Question: I am running selenium webDriver with the maven surefire plugin and using testNG and have been able to parallelize my tests reusing one JVM instance. for some reason I am unsure how to run more than 5. I tried setting
'<threadCountMethods> 10</threadCountMethods>'
in the hopes that it would run 10 threads at a time rather than 5 which i thought may have been a default value.
I am parallelizing on methods, as shown here:
'
org.apache.maven.plugins
maven-surefire-plugin
2.17
'''
<configuration>
<useUnlimitedThreads>true</useUnlimitedThreads>
<threadCountMethods>10</threadCountMethods>
<parallel>methods</parallel>
<forkCount>0</forkCount>
<reuseForks>true</reuseForks>
<suiteXmlFiles>
<suiteXmlFile>kingHenry.xml</suiteXmlFile>
</suiteXmlFiles>
</configuration>
</plugin>'
'''
and the suite file is configured as follows:
'''
<suite name="Suite" parallel="methods" >
<parameter name="seleniumHost" value="192.168.1.74" />
<parameter name="seleniumPort" value="4444" />
<parameter name="logHost" value="localhost" />
<parameter name="logPort" value="5000" />
<parameter name="networklogging" value="false" />
<test name="Showdme">
<parameter name="browser" value="phantomjs" />
<classes>
<class name="com.something.suites.kingHenry" />
<methods>
<include name="testScenario1" />
<include name="testScenario2" />
<include name="testScenario3" />
<include name="testScenario4" />
<include name="testScenario5" />
<include name="testScenario6" />
</methods>
</classes>
</test>
</suite>
'''
here i am showing that there are 6 methods listed to parallelize on, but in the image that is attached only 5 browser instances run at a time. I am wondering if i need to edit or add a config property in my pom.xml file or if there is a setting for the selenium grid that is being used that limits 5 instances of the chromedriver. any help would be appreciated... some of the documentation on threads/forking on the surefire plugin was a little bit confusing.

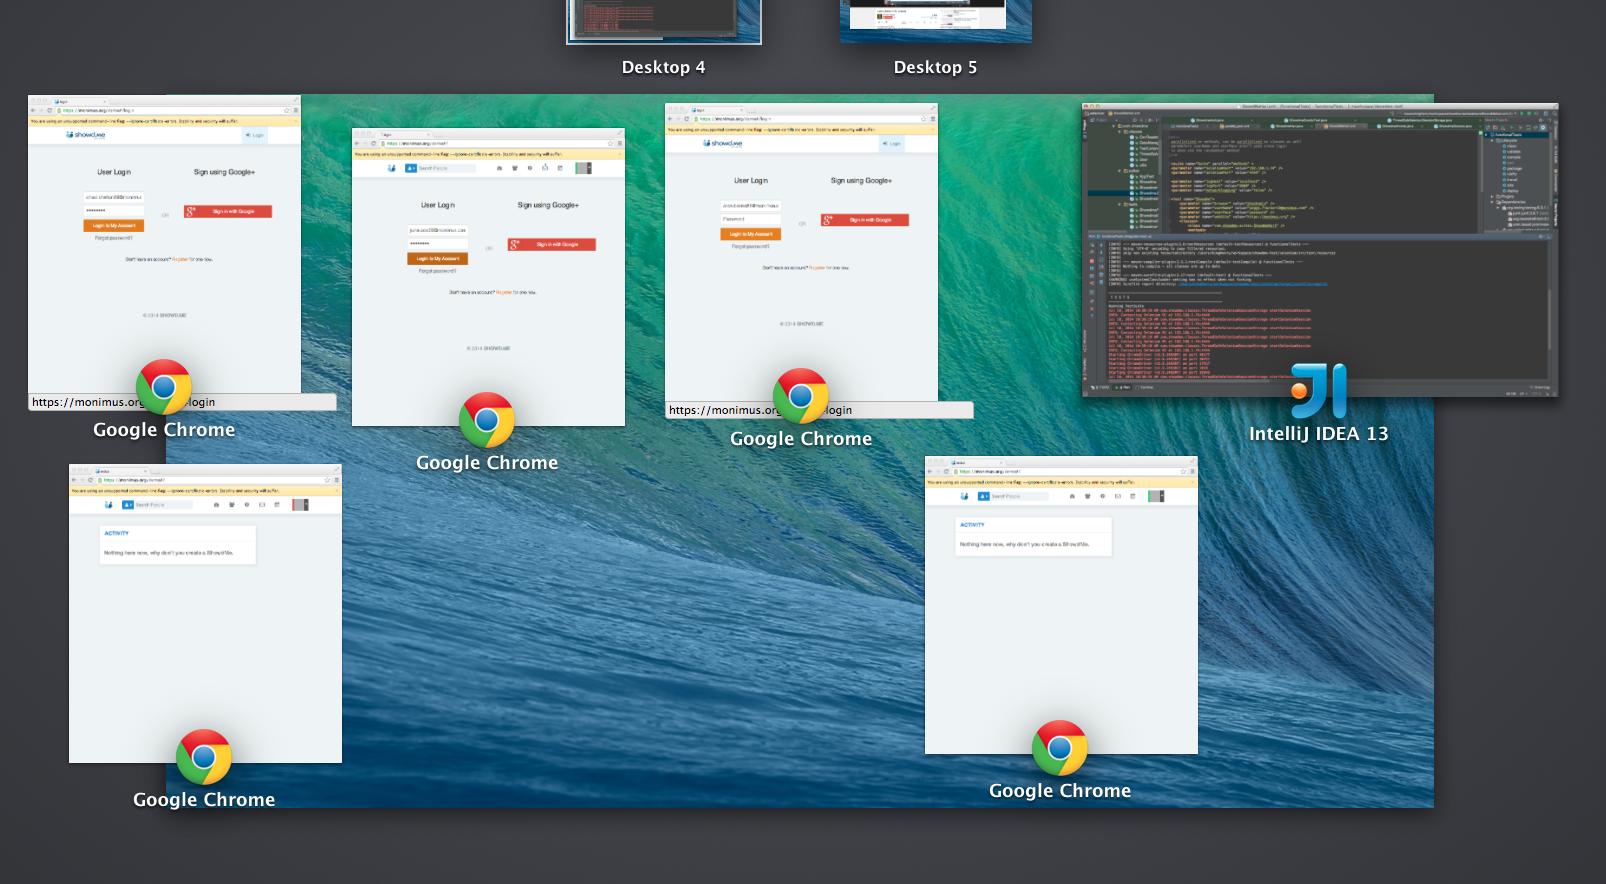
Answer: If you are using a Selenium Grid, then it makes sense that your tests are being limited to 5 at a time. The factory Selenium Grid properties allow a grid to run:
WebDriver:
- 5 Google Chrome
- 5 Firefox
- 1 IE
Legacy (RC):
- 5 Google Chrome
- 5 Firefox
- 1 IE
You can change these values using a node configuration json file.
### nodeConfig.json
'''
{
"capabilities":
[
{
"browserName": "*chrome",
"maxInstances": 2,
"seleniumProtocol": "Selenium"
}
... (any other browser capabilities here)
],
"configuration":
{
"proxy": "org.openqa.grid.selenium.proxy.DefaultRemoteProxy",
"maxSession": 10,
"port": 5555,
"register": true,
"registerCycle": 5000,
"hubPort": 4444
}
}
'''
Then when running your nodes:
'java -jar selenium-server-standalone.jar -role node -nodeConfig nodeConfig.json ...'